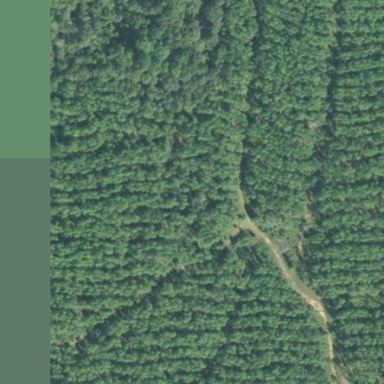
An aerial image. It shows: Forest area dominated by needle-leaved trees.